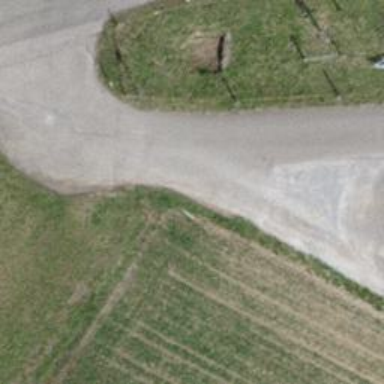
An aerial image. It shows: Agricultural track with grade2 surface. Only agricultural vehicles are allowed on this road.